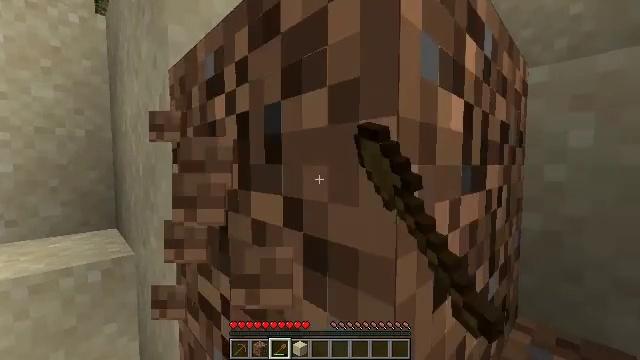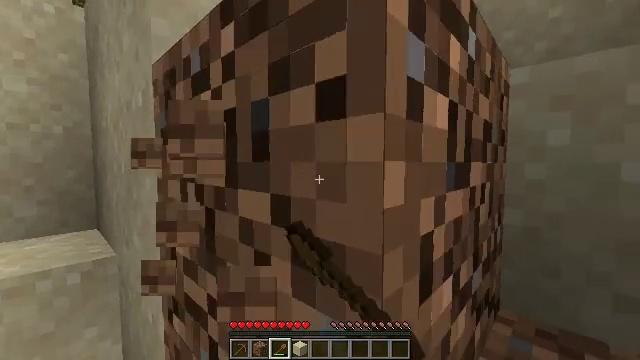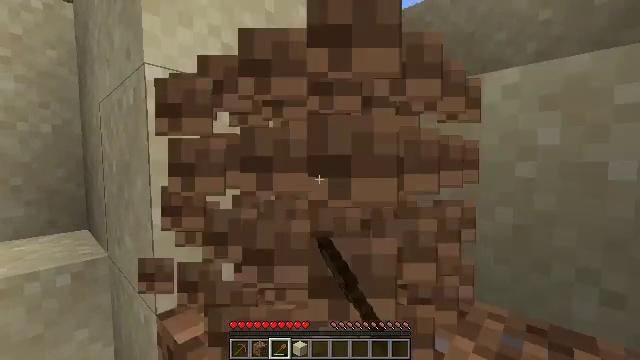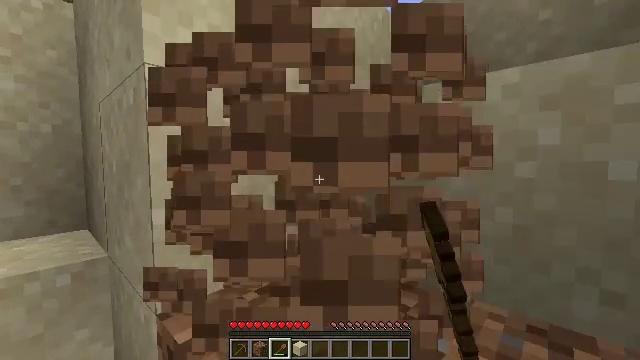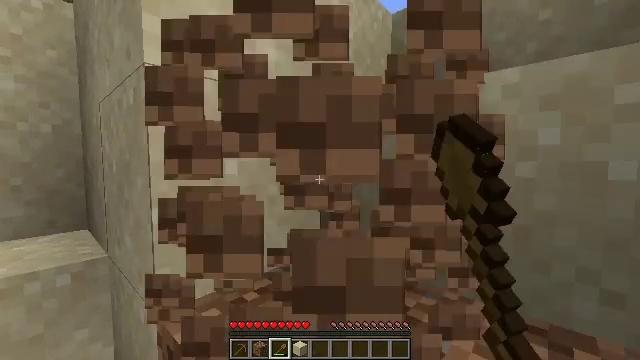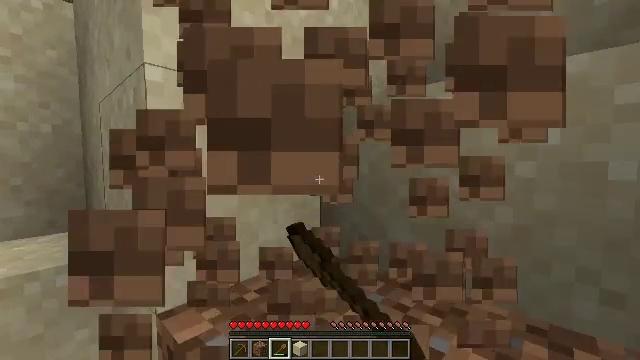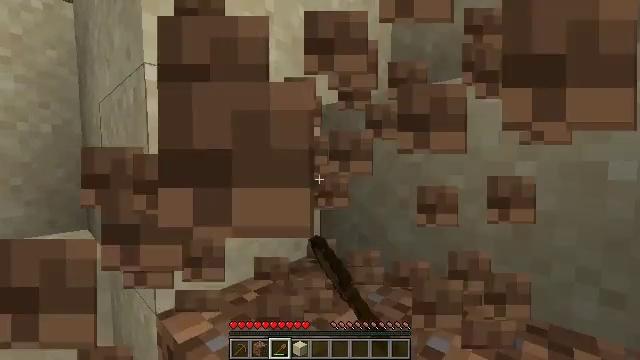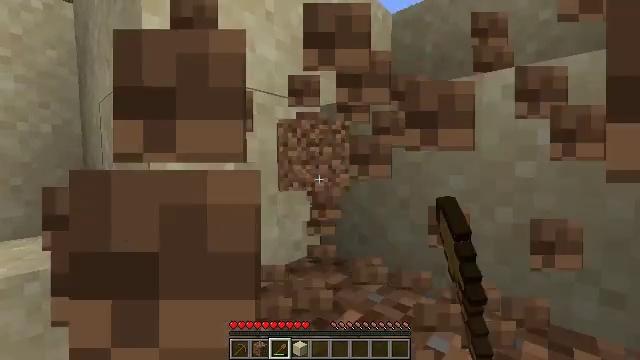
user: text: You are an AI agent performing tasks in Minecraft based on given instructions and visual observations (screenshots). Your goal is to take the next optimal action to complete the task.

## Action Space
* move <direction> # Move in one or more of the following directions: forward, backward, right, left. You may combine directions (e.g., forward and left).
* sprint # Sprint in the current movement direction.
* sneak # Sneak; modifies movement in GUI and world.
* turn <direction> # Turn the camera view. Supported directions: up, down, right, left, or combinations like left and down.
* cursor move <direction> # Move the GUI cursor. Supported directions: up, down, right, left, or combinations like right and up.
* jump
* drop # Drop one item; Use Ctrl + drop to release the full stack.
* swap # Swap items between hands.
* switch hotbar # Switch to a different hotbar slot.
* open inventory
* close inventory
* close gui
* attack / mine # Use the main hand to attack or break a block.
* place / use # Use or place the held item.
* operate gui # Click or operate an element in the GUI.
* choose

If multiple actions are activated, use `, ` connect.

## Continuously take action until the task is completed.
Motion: motion action
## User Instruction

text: Get dirt block.
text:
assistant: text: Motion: turn right, attack / mine
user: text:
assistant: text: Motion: turn right, attack / mine
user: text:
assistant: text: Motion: attack / mine
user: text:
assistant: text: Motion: attack / mine
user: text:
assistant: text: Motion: attack / mine
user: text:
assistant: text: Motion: attack / mine
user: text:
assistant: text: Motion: attack / mine
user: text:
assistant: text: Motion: attack / mine